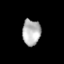
Tissue: lung
Cell type: Epithelial cells
Senescence score: 0.2402
Nuclear area (px): 458
Mean DAPI intensity: 182.382